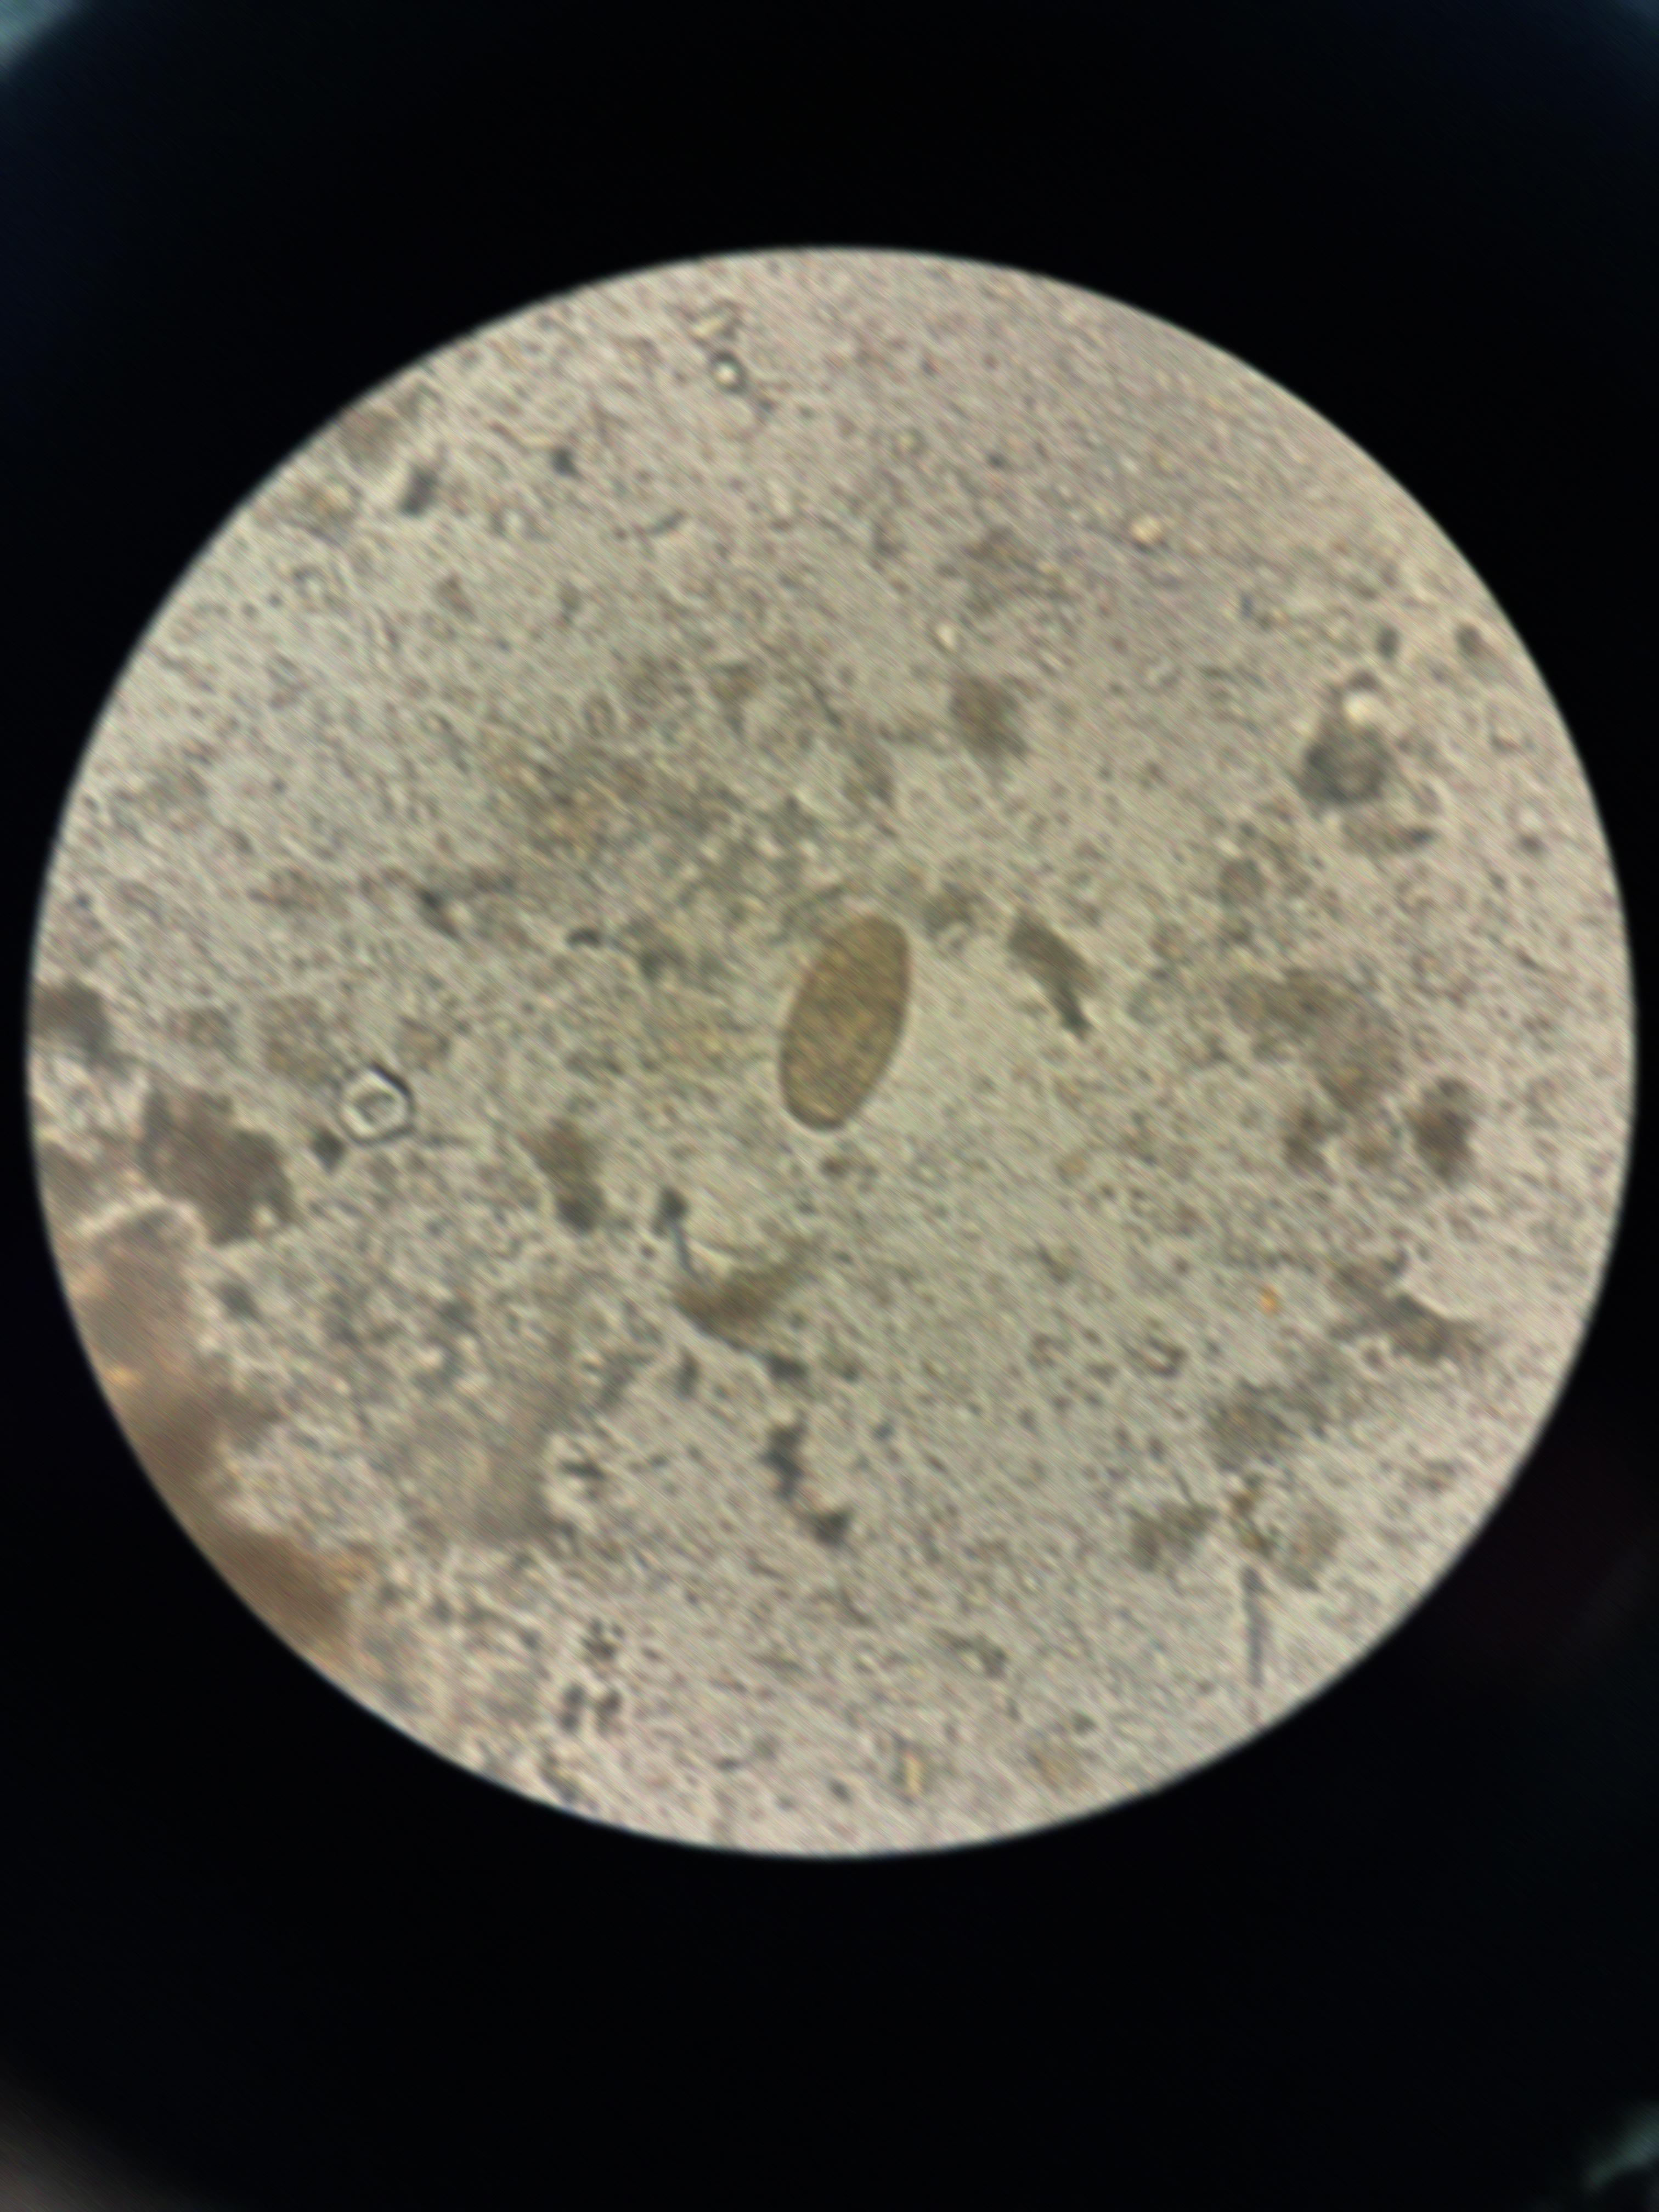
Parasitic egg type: Paragonimus spp